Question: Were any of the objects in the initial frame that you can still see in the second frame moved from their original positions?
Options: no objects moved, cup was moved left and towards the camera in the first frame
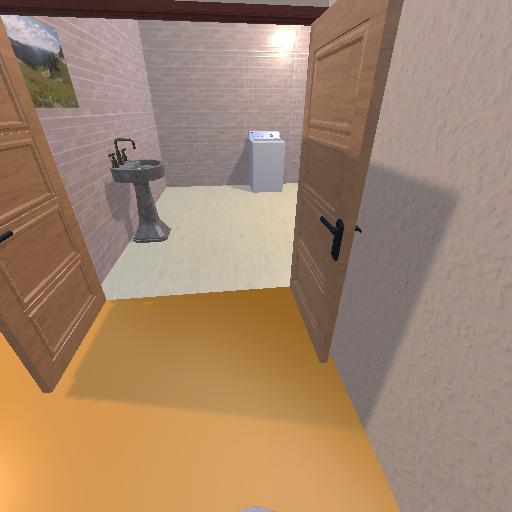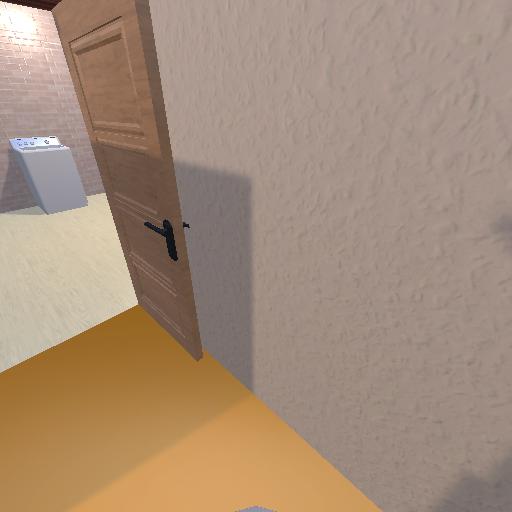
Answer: no objects moved